Question: I have a bit of an interesting question here about performance and was wondering if there was any way to do what I want to do:
I'm dealing with a large code-base (10,000+ lines), I want to run the code and get a visual analysis of what lines takes up the most time in the code. Like for example, is there anything that can highlight the lines of code that take up the longest amounts of time in .NET and/or give you a time spent on each line? In my mind, I'm visualizing something simple, like a green, yellow, and red highlight for each line of code and perhaps an amount of time that tells you how long each line took to run.
One way to get times would be through the 'Stopwatch', but its such a pain to have to have to add Stopwatches over and over again. How could I go about profiling my codebase like this? Does Visual Studio or .NET have anything out of the box for this?
: Thanks to Patrick, I found out about ANTS, which does exactly what I wanted above (also shows 'HOT!' lines in red in another window - lines that take up the most time...FYI: this isn't a profiler advertisement; I just required a line-by-line profiler for my needs and this does the trick so take it or leave it):

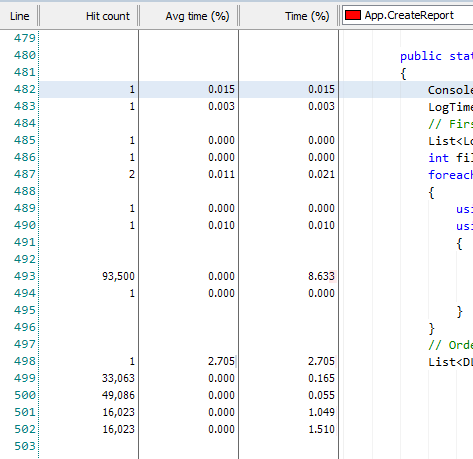
Answer: It's called a profiler, and there are many of them.
Some Visual Studio versions come with built-in analysis tools. Another tool I commonly use is ANTS Performance Profiler.
They sample which method is active (sampling), or even collect info on a per line / statement basis (instrumentation), depending on the settings used. You can use that to check what lines are most commonly used, or what lines consume most time each.
As a sample, take a look at the images in <URL> regarding statistics acquired from profiling.